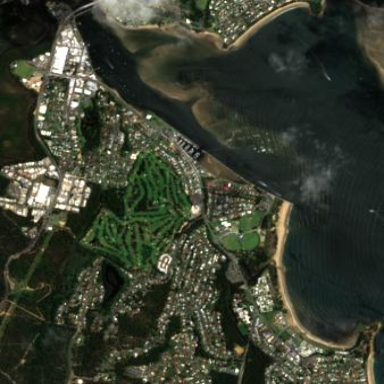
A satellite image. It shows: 18-hole golf course as part of the leisure land designated for golfing.